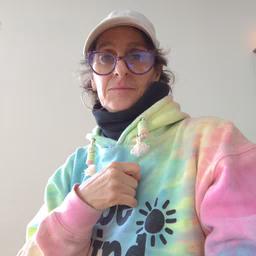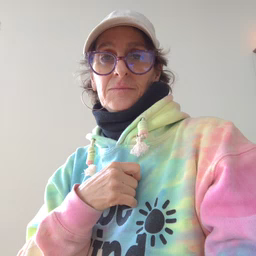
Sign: cheek